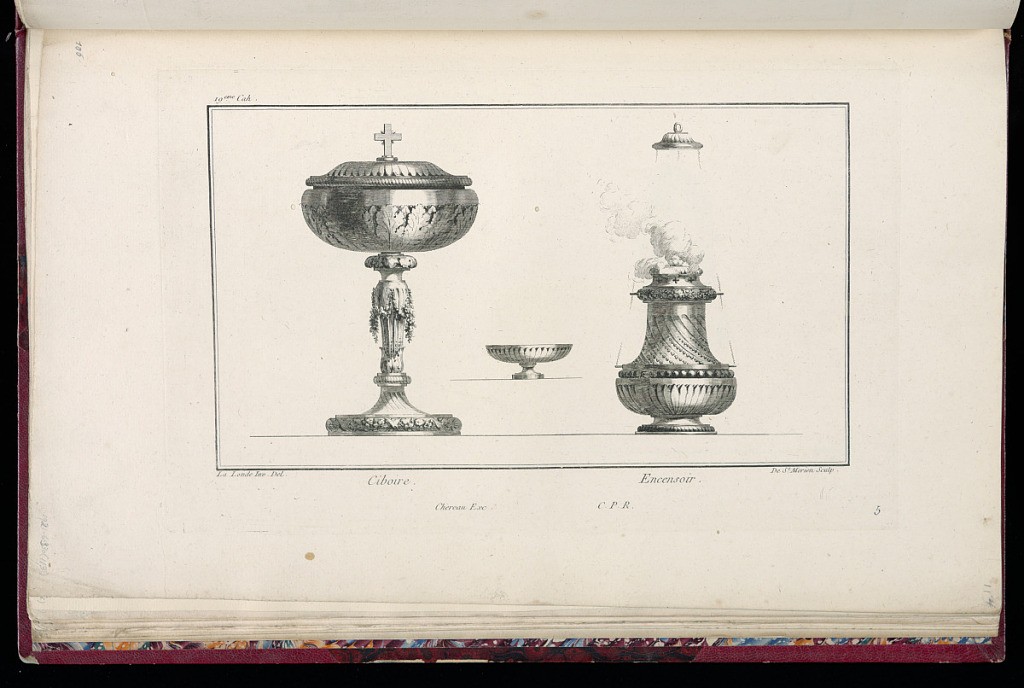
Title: Ciboire. Encensoir.
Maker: Richard de Lalonde, French, active 1780–96
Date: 1775-1788
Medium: Etching on off-white laid paper
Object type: Print
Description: Design for a ciborium and incense burner, and a small cup, in metal. The ciborium on the left has a cross on top of its arched lid, which is decorated with lancet leaves, while the bowl of the vessel features oak leaves. The ciborium has a tall column, which is fluted and draped with garland, while the foot is ornamented with bound flowers and leaves. The incense burner at right is ornamented with floral, spiral fluting, bead course, lancet leaf, and gadrooning decoration. Between the ciborium and incense burner is a shallow bowl (likely a paten, used, along with the ciborium, to carry the host of the eucharist), whose lancet leaf pattern mirrors that of the lid of the ciborium and the base of the incense burner. The plate is signed and numbered.